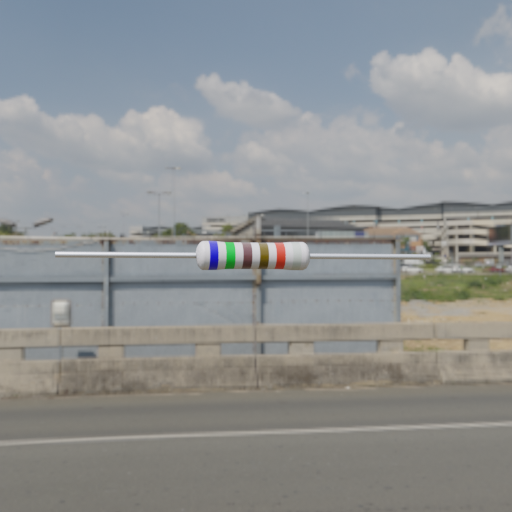
Resistor colour bands (in order): blue, green, brown, brown, red, silver